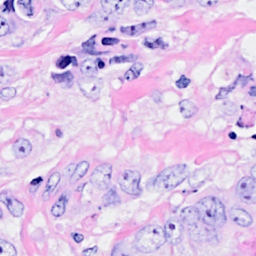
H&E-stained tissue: Breast